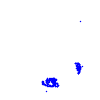
Particle: electron